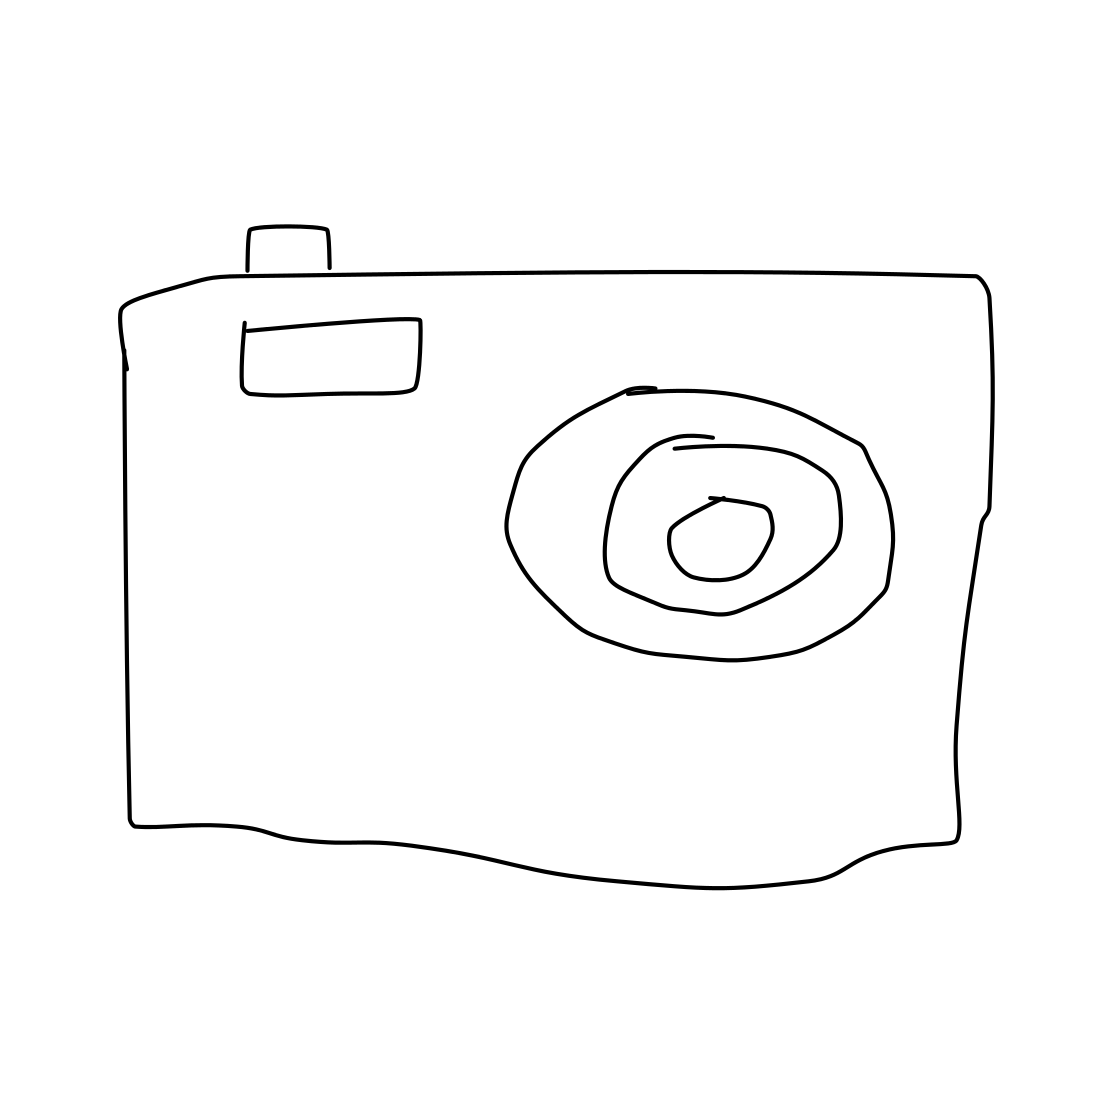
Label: camera